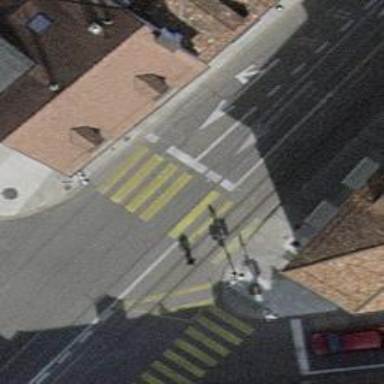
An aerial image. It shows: Crossing with zebra markings controlled by traffic signals.